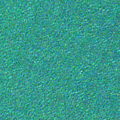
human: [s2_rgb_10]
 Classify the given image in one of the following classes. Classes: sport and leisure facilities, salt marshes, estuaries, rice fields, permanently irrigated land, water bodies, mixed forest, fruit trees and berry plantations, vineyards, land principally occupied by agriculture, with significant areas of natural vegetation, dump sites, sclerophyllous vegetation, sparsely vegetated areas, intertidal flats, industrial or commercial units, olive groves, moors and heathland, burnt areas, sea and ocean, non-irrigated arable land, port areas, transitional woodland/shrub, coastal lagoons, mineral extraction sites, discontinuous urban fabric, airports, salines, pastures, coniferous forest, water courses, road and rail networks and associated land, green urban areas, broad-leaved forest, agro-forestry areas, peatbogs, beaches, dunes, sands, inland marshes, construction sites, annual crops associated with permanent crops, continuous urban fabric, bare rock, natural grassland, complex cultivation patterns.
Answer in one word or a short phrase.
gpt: sea and ocean